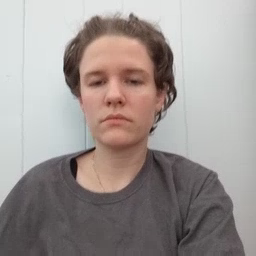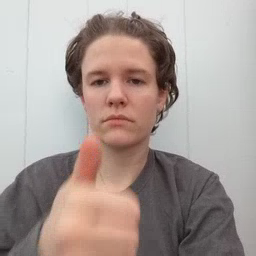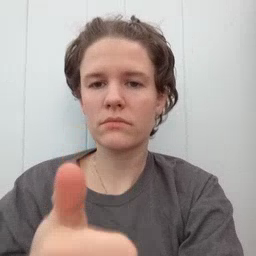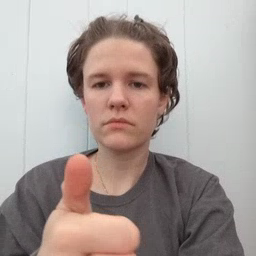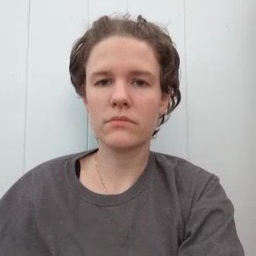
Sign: yourself